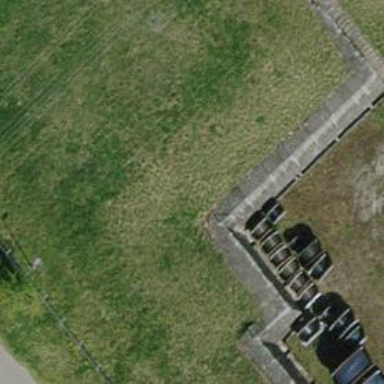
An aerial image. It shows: Retaining wall.